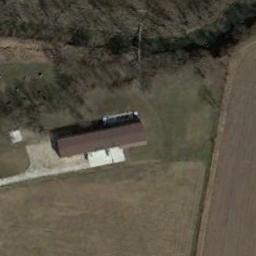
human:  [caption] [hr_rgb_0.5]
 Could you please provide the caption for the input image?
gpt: The sparse residential is on the bare land next to some trees .

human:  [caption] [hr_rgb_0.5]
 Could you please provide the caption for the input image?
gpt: A  building in a sparse residential .

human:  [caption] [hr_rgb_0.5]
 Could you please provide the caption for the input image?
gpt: In a sparse residential area there is a house and many withered trees surrounded by open spaces .

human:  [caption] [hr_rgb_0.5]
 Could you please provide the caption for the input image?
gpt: There is a house with a black roof on the lawn .

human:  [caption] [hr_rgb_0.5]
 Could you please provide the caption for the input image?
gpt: A sparse residential area with some brown trees and a brown building .